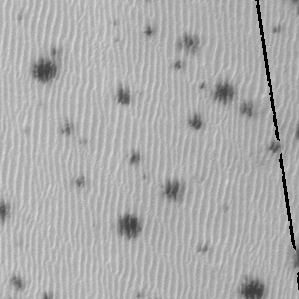
Label: frost